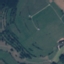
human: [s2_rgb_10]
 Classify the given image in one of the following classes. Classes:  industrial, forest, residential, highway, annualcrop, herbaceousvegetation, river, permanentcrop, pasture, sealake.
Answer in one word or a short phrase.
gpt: Pasture